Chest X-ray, PA view. Patient: 45 years old, sex M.
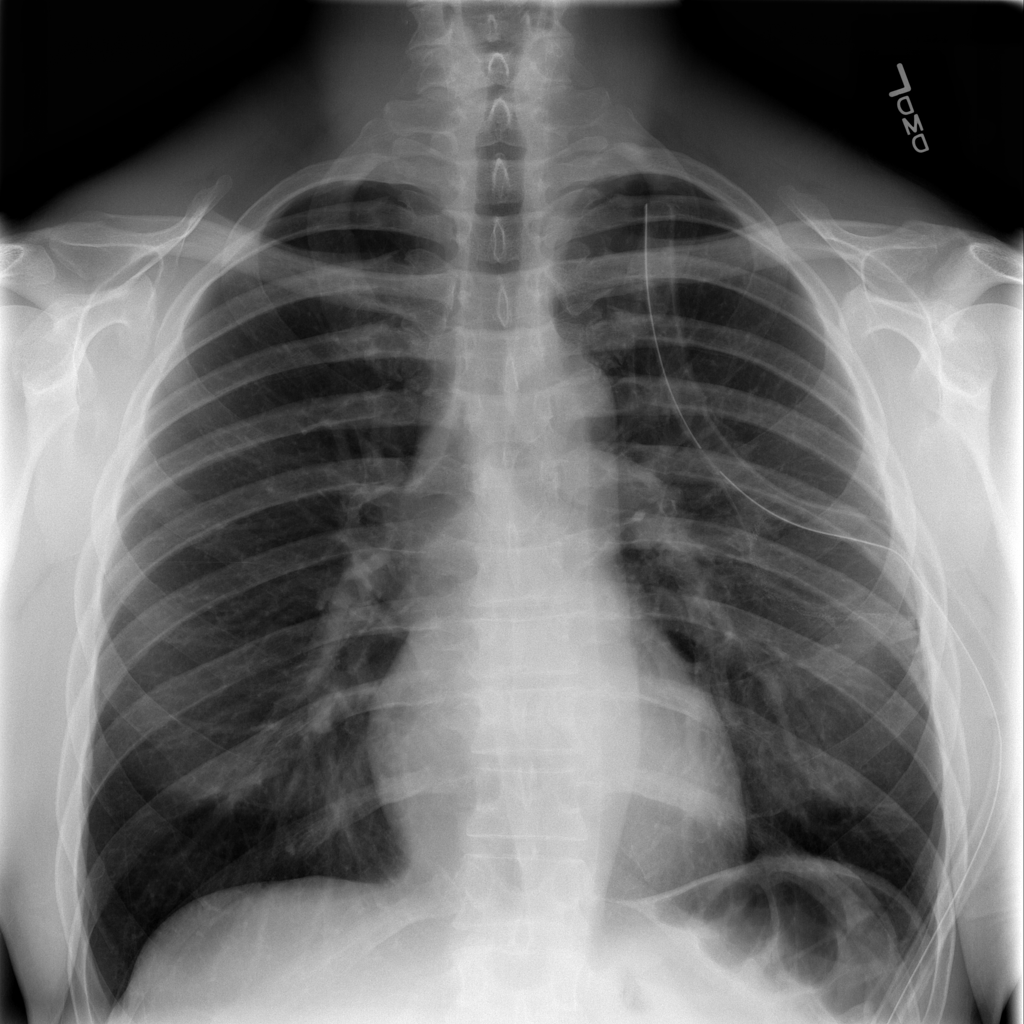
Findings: No Finding